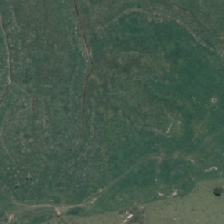
Land cover: herbaceous_freshwater_vege